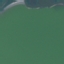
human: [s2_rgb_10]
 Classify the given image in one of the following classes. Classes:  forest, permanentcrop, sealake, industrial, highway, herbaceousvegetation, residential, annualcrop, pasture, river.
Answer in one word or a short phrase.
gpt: SeaLake